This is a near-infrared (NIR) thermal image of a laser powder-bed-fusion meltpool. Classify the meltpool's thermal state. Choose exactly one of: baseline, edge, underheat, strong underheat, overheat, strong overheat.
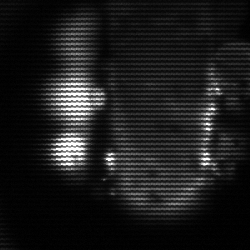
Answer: strong underheat